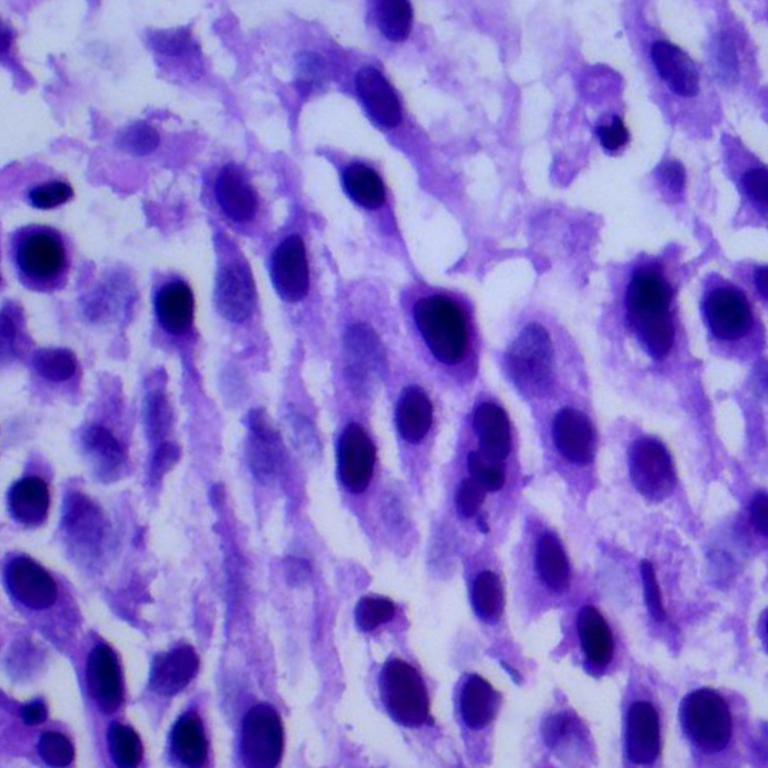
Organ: lung
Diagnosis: squamous carcinomas